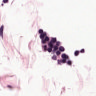
Metastatic tissue present: no